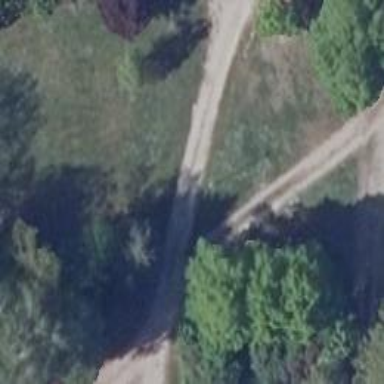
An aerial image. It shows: Track road with ground surface.